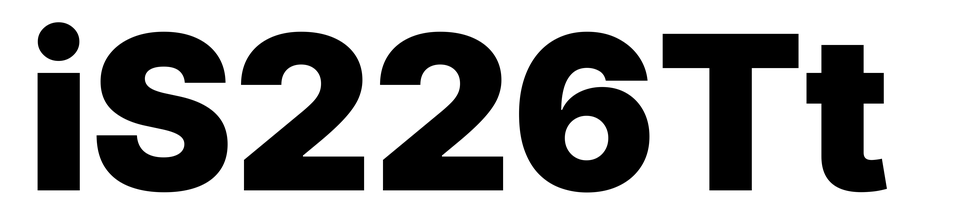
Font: Inter_Black